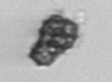
Label: Syracosphaera_pulchra